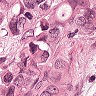
Metastatic tissue present: yes